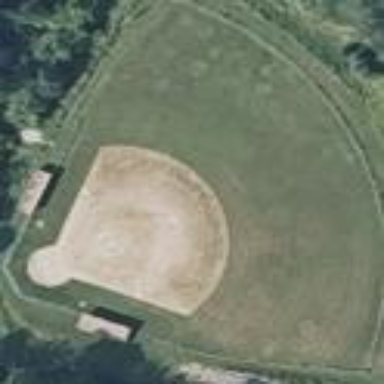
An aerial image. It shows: Baseball pitch for leisure land activities.